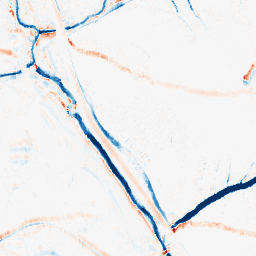
Category: morphological
Decomposition family: morphological_ellipse
Decomposition parameters: operation: average
width: 10
height: 5
Upsampling method: quintic
Upsampling parameters: scale: 2
Upsampling scale: 2